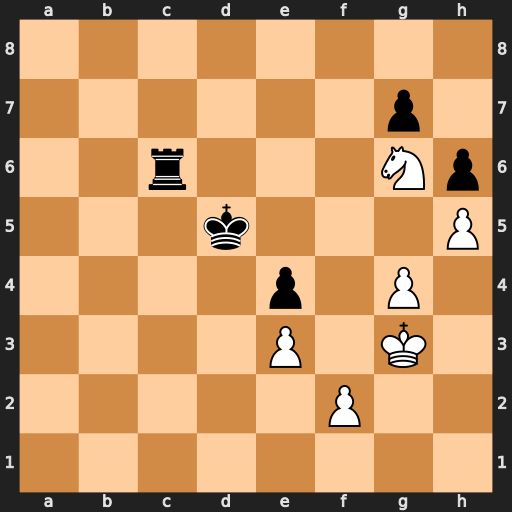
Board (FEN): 8/6p1/2r3Np/3k3P/4p1P1/4P1K1/5P2/8
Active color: w
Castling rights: -
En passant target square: -
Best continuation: Ne7+ Kd6 Nxc6